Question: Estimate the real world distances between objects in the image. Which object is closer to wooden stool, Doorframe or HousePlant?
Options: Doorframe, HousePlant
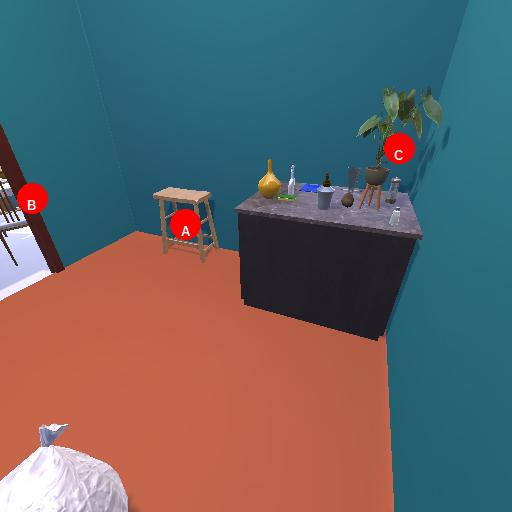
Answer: Doorframe